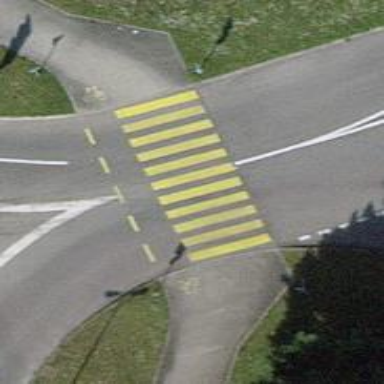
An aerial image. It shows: Marked footway crossing with asphalt surface and pedestrian island.